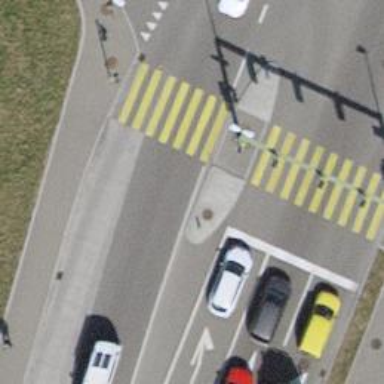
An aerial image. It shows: Crossing with traffic signals and central island.